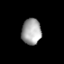
Tissue: lung
Cell type: Epithelial cells
Senescence score: 0.1852
Nuclear area (px): 497
Mean DAPI intensity: 164.61